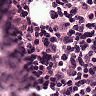
Metastatic tissue present: no